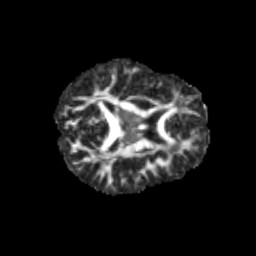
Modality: FA
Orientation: axial
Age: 10
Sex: female
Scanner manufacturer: siemens
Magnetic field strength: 3 T
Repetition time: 3.8 s
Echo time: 0.07 s